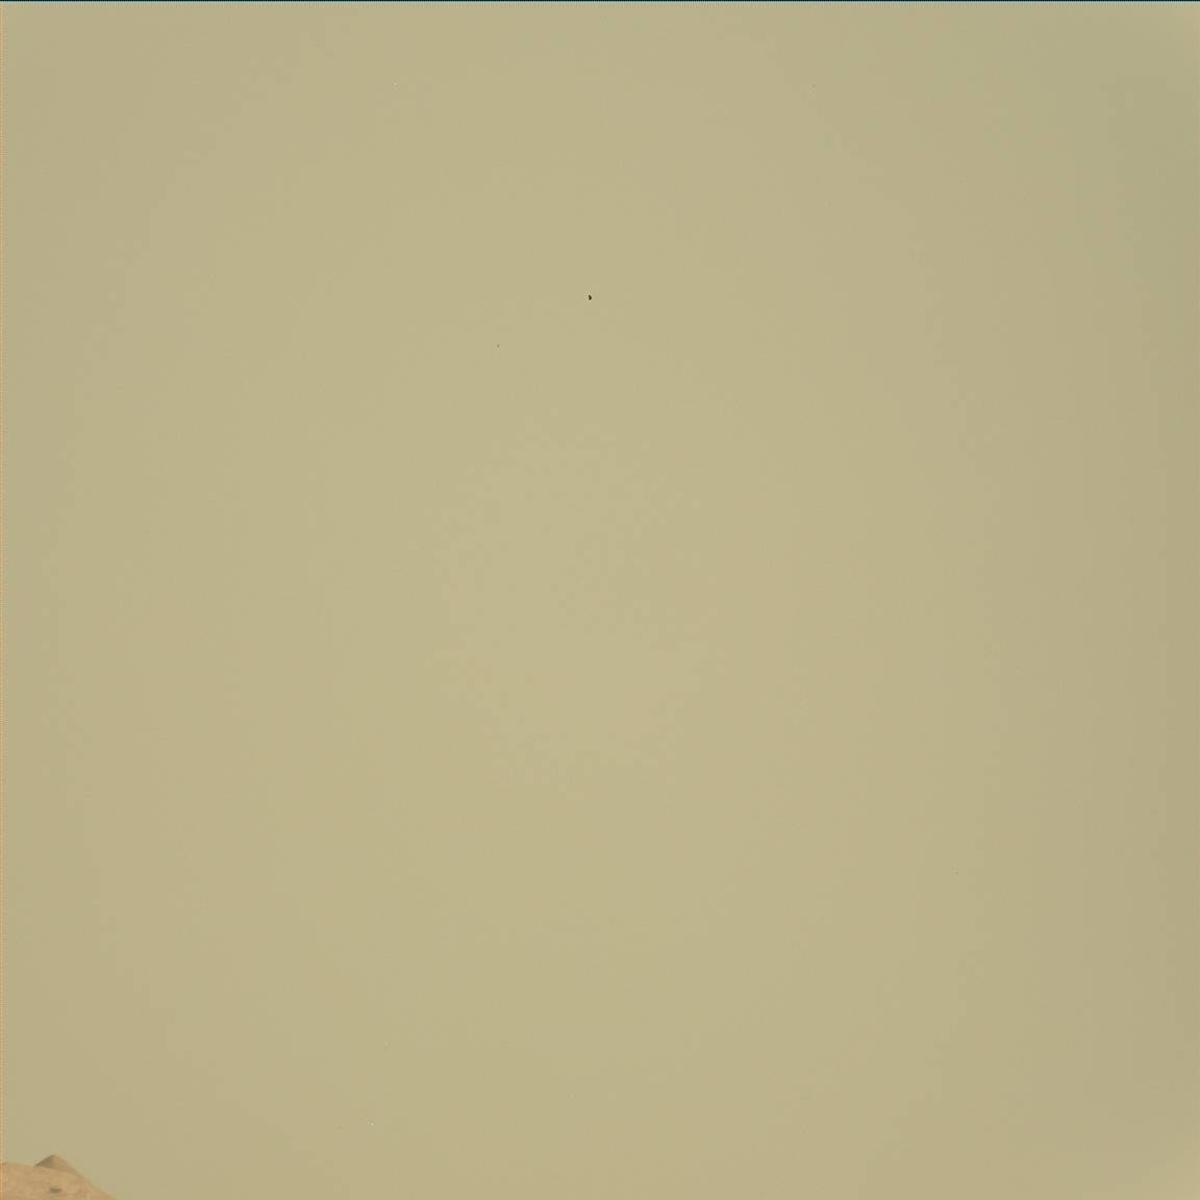
Terrain classes present: Ridge, Sky